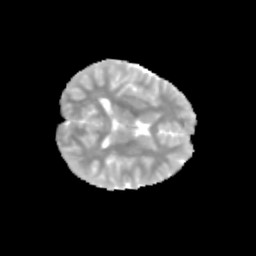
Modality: MD
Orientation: axial
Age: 11
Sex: female
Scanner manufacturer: siemens
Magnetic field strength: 3 T
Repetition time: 3.8 s
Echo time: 0.07 s